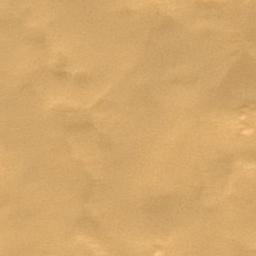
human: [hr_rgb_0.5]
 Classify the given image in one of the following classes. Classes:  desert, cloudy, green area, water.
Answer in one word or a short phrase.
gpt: desert